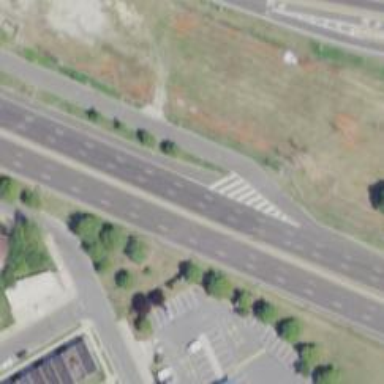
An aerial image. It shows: Trunk link highway with asphalt surface and jughandle junction.